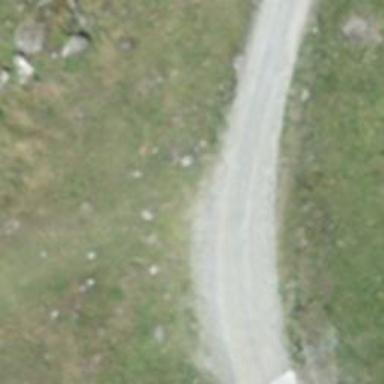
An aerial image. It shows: Downhill path for classic skiing.